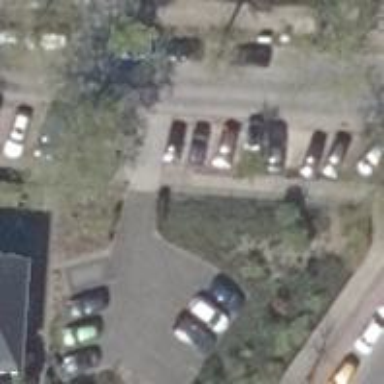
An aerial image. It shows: Street side parking area.